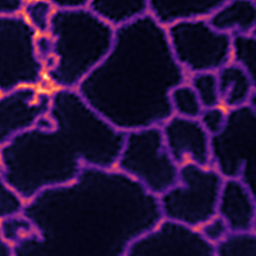
Label: Super-resolution ER image